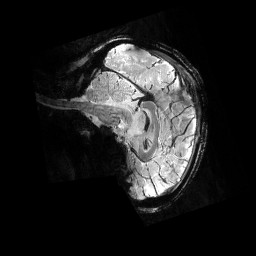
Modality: T2starw
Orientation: sagittal
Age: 26
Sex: female
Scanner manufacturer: siemens
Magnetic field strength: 6.98 T
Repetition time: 4.91 s
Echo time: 0.016 s